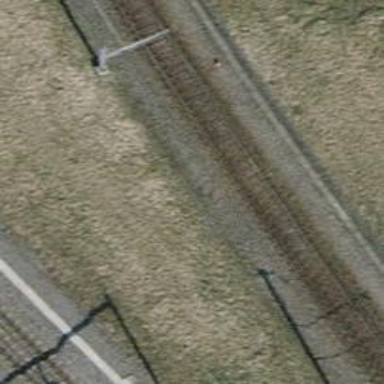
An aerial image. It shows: Railway switch.